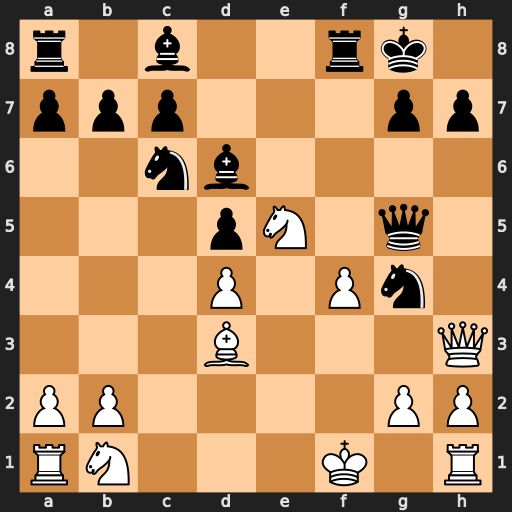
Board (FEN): r1b2rk1/ppp3pp/2nb4/3pN1q1/3P1Pn1/3B3Q/PP4PP/RN3K1R
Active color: w
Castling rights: -
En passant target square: -
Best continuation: Qxh7#